Question: I want to make application using theos, but it don't seems to be adjusted 4inch iPhone/iPod.
How can I solve this issue?
When I wrote code below and installed, view become like this screenshot.
'''
#import "RootViewController.h"
@implementation RootViewController
- (void)loadView {
self.view = [[[UIView alloc] initWithFrame:[[UIScreen mainScreen] applicationFrame]] autorelease];
self.view.backgroundColor = [UIColor whiteColor];
}
- (void)viewWillAppear:(BOOL)animated {
[super viewWillAppear:animated];
UIButton *btn = [UIButton buttonWithType:UIButtonTypeRoundedRect];
[btn setTitle:@"Button" forState:UIControlStateNormal];
btn.frame = CGRectMake(0,0,100,100);
[self.view addSubview:btn];
[btn release];
CGRect jbrect = [UIScreen mainScreen].bounds;
NSString *jbstr = [[NSString alloc] initWithFormat:@"%f,%f,%f,%f",jbrect.origin.x, jbrect.origin.y, jbrect.size.width, jbrect.size.height];
UIAlertView *jbalert = [[UIAlertView alloc] initWithTitle:@"Called!" message:jbstr delegate:nil cancelButtonTitle:@"cancel" otherButtonTitles:nil];
[jbalert show];
[jbalert release];
}
@end
'''

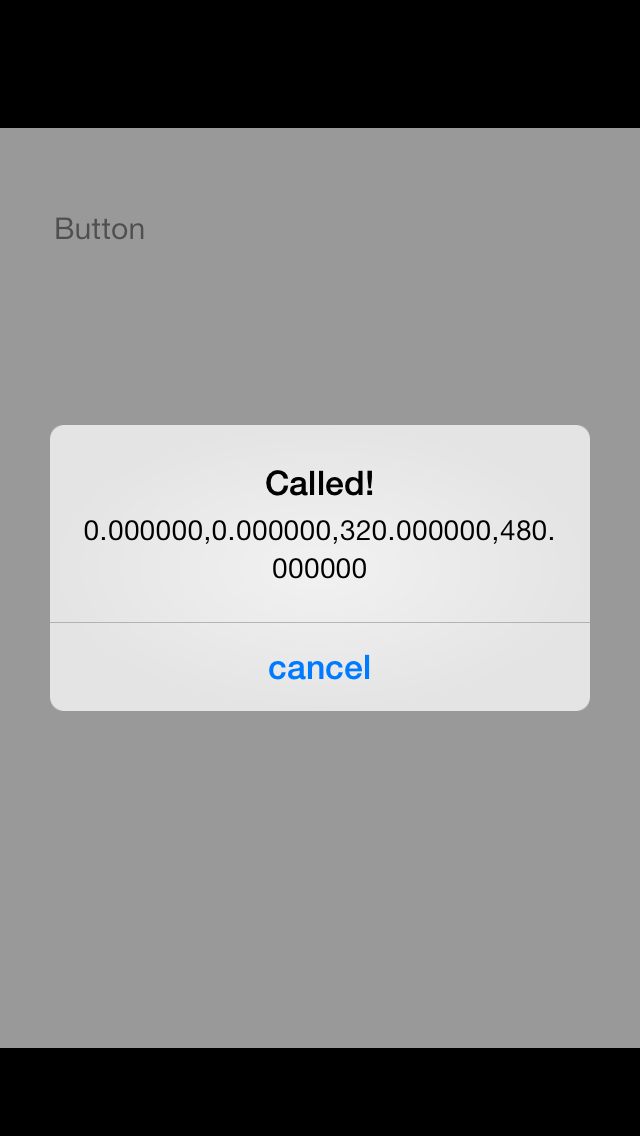
Answer: There's a very simple solution: just add in your "Resources" folder a black .png image and name it "Default-568h@2x" like <URL>.